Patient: sex F, age 34
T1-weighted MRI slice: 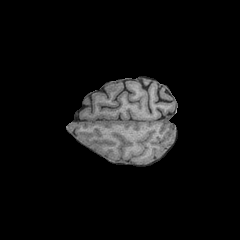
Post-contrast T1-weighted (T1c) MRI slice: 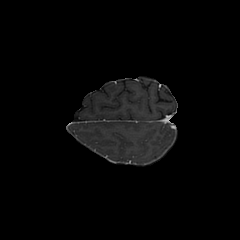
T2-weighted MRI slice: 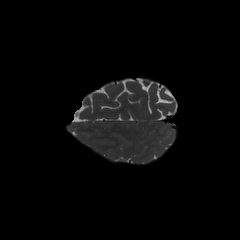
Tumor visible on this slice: no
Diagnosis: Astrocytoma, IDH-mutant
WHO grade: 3